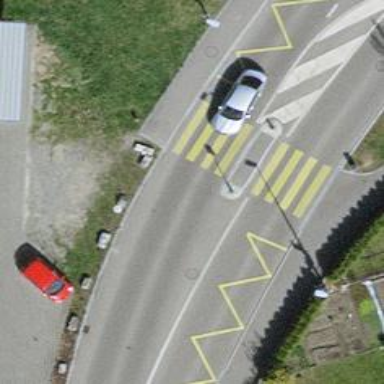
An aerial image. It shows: Bus stop equipped with public transport stop position.